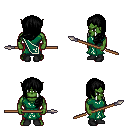
a pixel art fantasy rpg character, male body template, orc, green skin, sash dress, red pants, black left-swept hairstyle, black shoes, spear, four views (front, back, left, right), 2x2 character sprite sheet, small pixel art, hard edges, no anti-aliasing